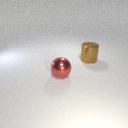
large red metal sphere in front of large brown metal cylinder